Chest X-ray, PA view. Patient: 34 years old, sex F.
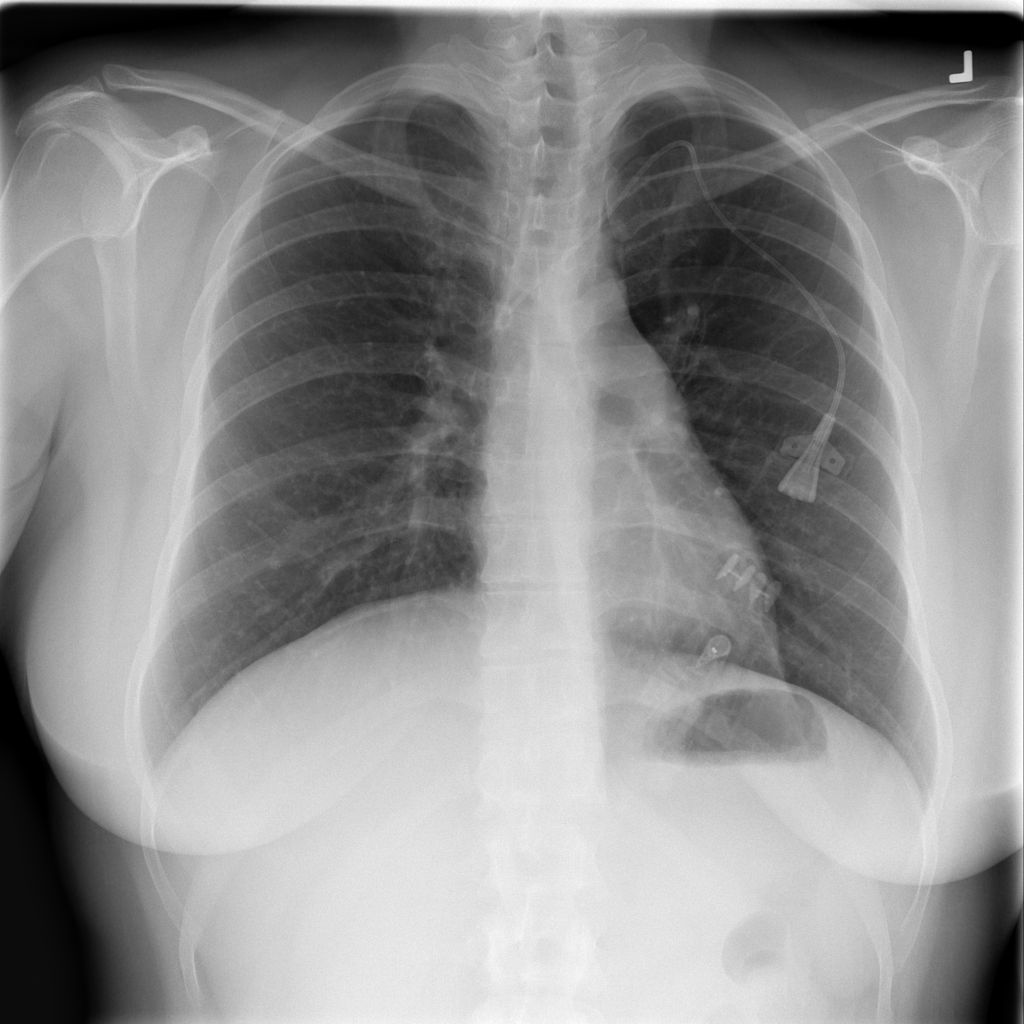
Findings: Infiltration